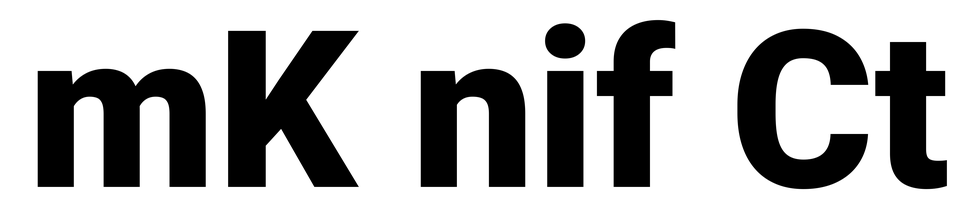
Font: Roboto_Black